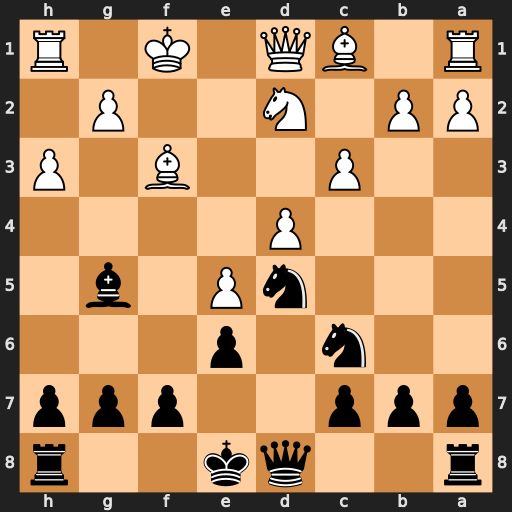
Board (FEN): r2qk2r/ppp2ppp/2n1p3/3nP1b1/3P4/2P2B1P/PP1N2P1/R1BQ1K1R
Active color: b
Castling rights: kq
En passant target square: -
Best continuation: Ne3+ Kf2 Nxd1+